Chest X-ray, AP view. Patient: 22 years old, sex M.
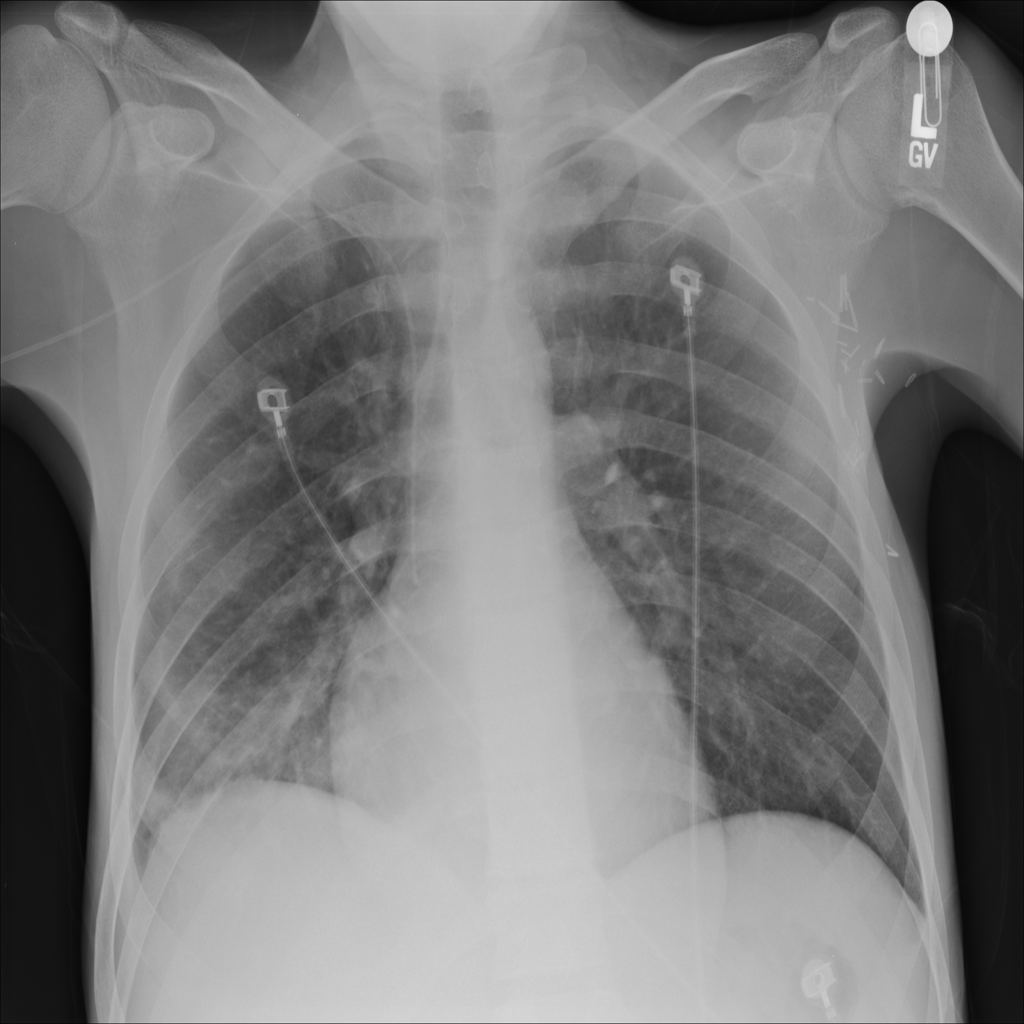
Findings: Infiltration